Question: I'm getting the following error when debugging:

php.ini settings:
'''
xdebug.remote_enable=true
xdebug.remote_host=localhost
xdebug.remote_port=9000
xdebug.remote_handler=dbgp
'''
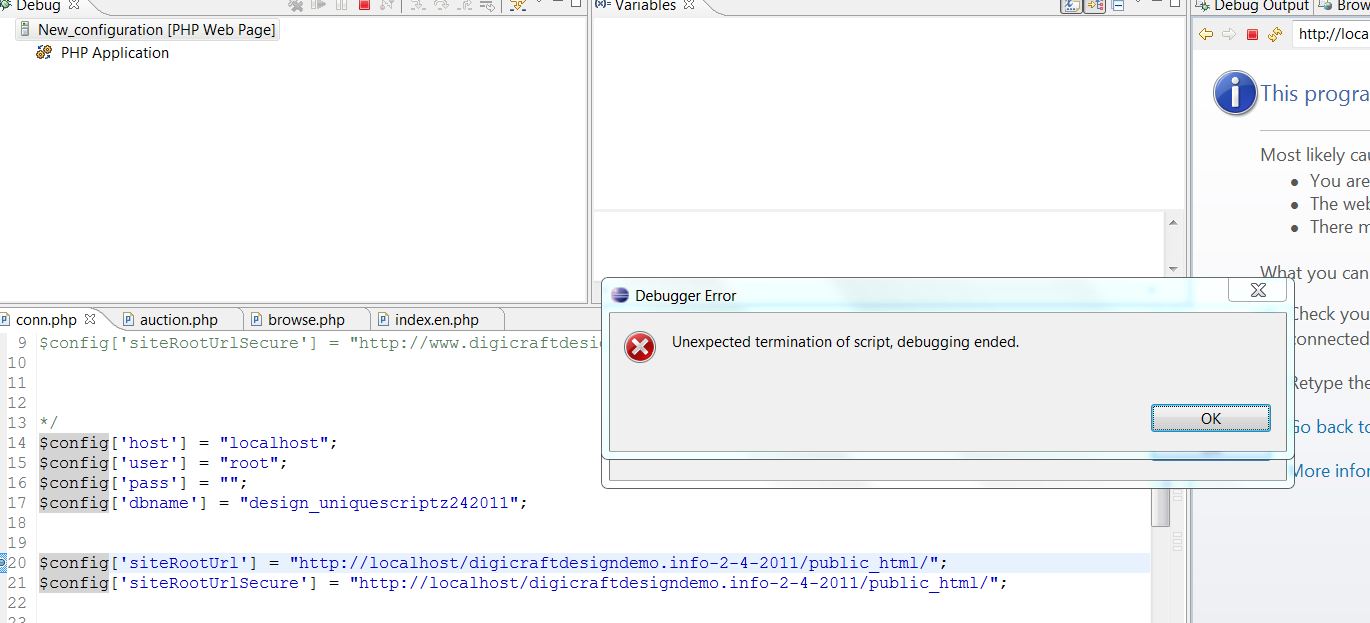
Answer: Assuming no syntax errors, make sure that you do not have any watches that cause the script to crash as the debugger attempts to evaluate them.
From my experience, this is the most common cause for such early death.
Regardless of that, you may also wish to change your internal web browser, as IE tends to provide cryptic error messages, or use an external browser session (and use remote debugging).